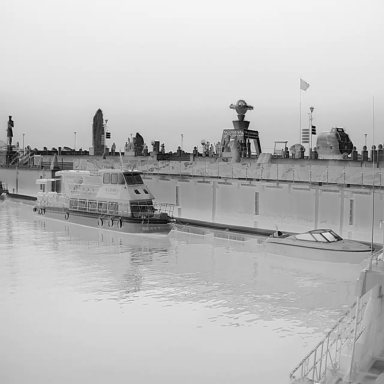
There is a container_ship in the infrared image.